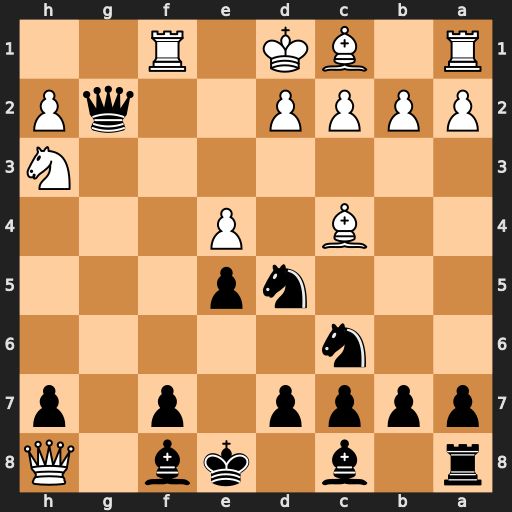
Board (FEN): r1b1kb1Q/pppp1p1p/2n5/3np3/2B1P3/7N/PPPP2qP/R1BK1R2
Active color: b
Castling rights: q
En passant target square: -
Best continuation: d6 Qxh7 Bg4+ Ke1 Nd4 Qxf7+ Kd8 Qxf8+ Kd7 Bb5+ Nxb5 Qf7+ Ne7